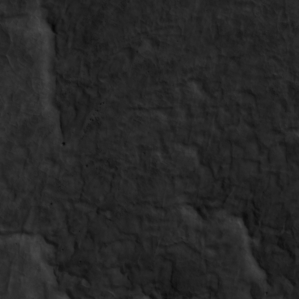
Label: non_frost